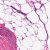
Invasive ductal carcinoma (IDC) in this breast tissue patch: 0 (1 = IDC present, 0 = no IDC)